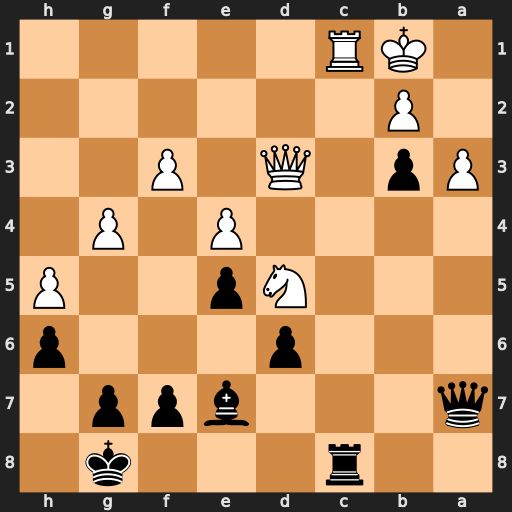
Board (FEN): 2r3k1/q3bpp1/3p3p/3Np2P/4P1P1/Pp1Q1P2/1P6/1KR5
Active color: b
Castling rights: -
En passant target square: -
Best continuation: Rxc1+ Kxc1 Bg5+